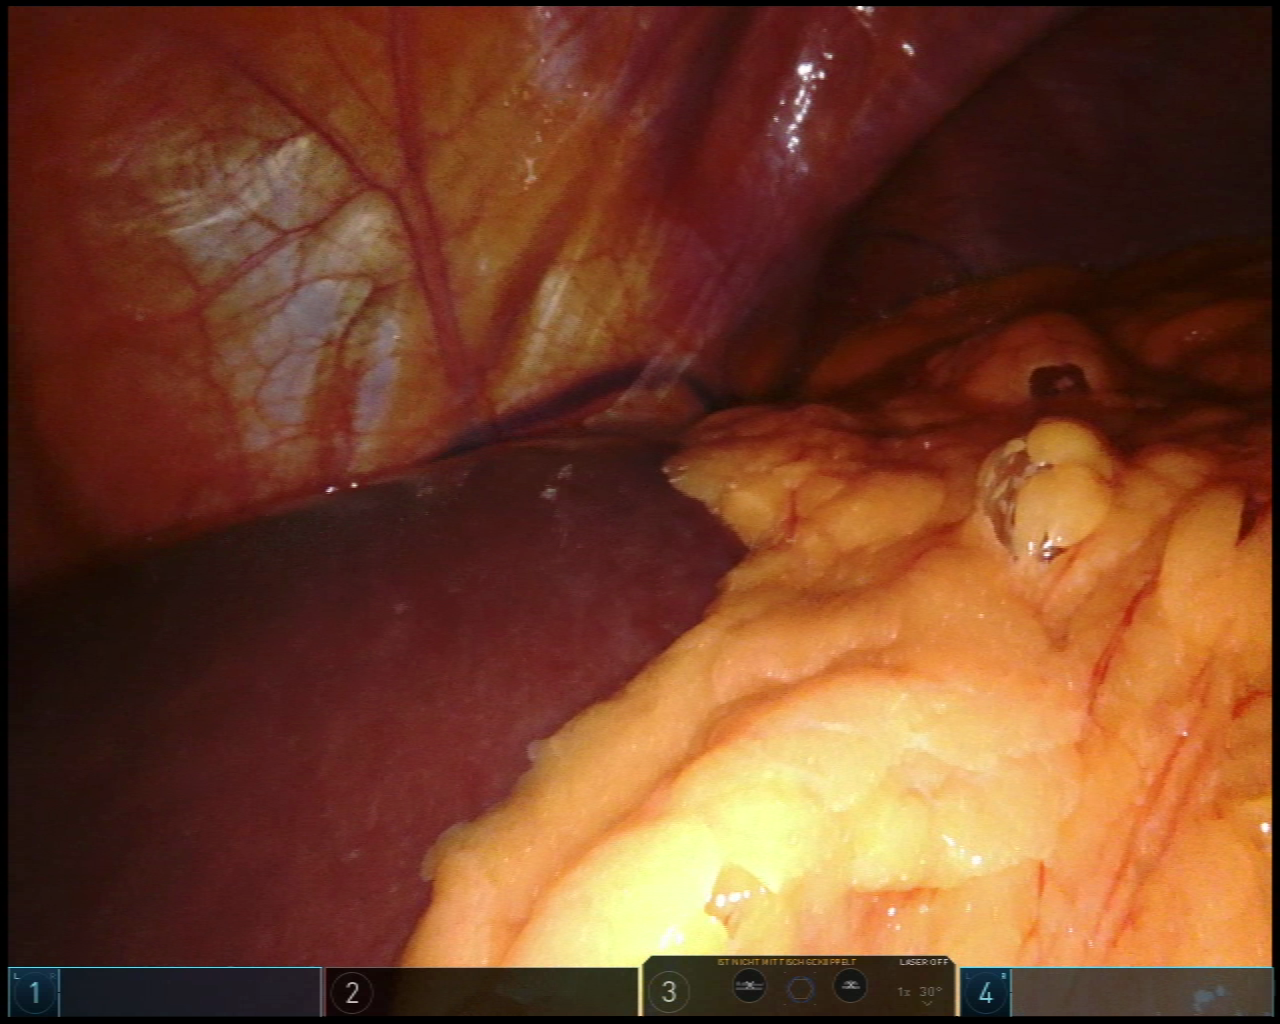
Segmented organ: liver
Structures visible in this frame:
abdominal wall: yes
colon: no
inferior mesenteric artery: no
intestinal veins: no
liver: yes
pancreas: no
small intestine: no
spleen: no
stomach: no
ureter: no
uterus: no
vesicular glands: no